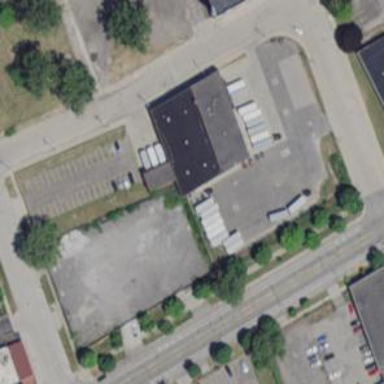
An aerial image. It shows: Warehouse building.